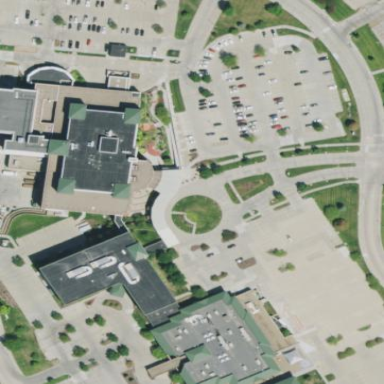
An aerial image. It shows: Hospital providing healthcare services.